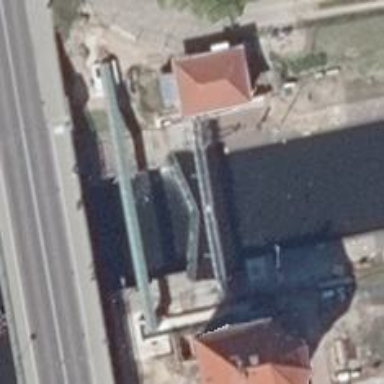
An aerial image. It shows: Lock gate on waterway.